Question: I'm encountering two problem with my Google API Project.
First, I've been working with this project for several weeks but the past couple days I have started seeing this error in my console. Everything works fine, I just get this annoying message.
'''
Unknown RPC service: _noop_echo cb=gapi.loaded_0:71
'''
Secondly, I get this new dialog that keeps fading in but I don't know how to disable it. It appears for a couple seconds and then fades out.

I originally had the Google+ API turned on for my project but I turned it off since I only needed the Google Drive API and SDK. I thought these problems may have started after turning the Google+ API off in my project but turning it back on has no effect.
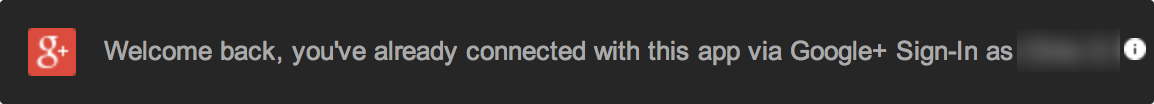
Answer: Ok, I finally figured out how to prevent the new "Welcome back" dialog from appearing. I just added the following line of code in my 'handleAuthResult' function from the docs here.
<URL>
'''
function handleAuthResult(authResult) {
...
$("iframe").hide();
}
'''
The "Welcome back" dialog is an iframe wrapped in a few divs. The problem is the ID for the iframe appears to be randomly generated and there are no IDs used in the parent divs. My project doesn't use any iframes so just hiding all iframes does the trick.